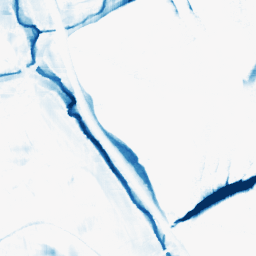
Category: morphological
Decomposition family: morphological_rect
Decomposition parameters: operation: closing
width: 20
height: 20
Upsampling method: sinc_blackman
Upsampling parameters: scale: 4
kernel_size: 16
Upsampling scale: 4